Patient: sex M, age 34
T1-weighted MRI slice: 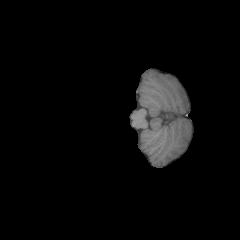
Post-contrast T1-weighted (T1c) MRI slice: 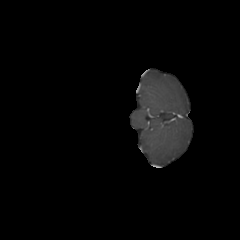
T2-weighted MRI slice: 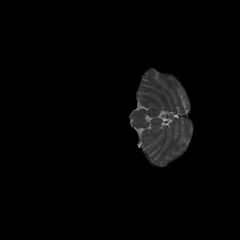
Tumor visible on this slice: no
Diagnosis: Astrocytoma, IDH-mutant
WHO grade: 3